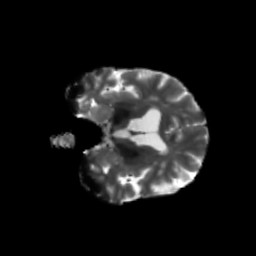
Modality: T2w
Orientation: coronal
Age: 43
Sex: male
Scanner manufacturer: siemens
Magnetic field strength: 3 T
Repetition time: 5.47 s
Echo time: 0.0854 s